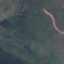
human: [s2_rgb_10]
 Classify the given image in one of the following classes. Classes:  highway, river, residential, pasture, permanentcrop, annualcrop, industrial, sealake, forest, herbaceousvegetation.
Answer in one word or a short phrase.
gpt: HerbaceousVegetation